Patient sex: M
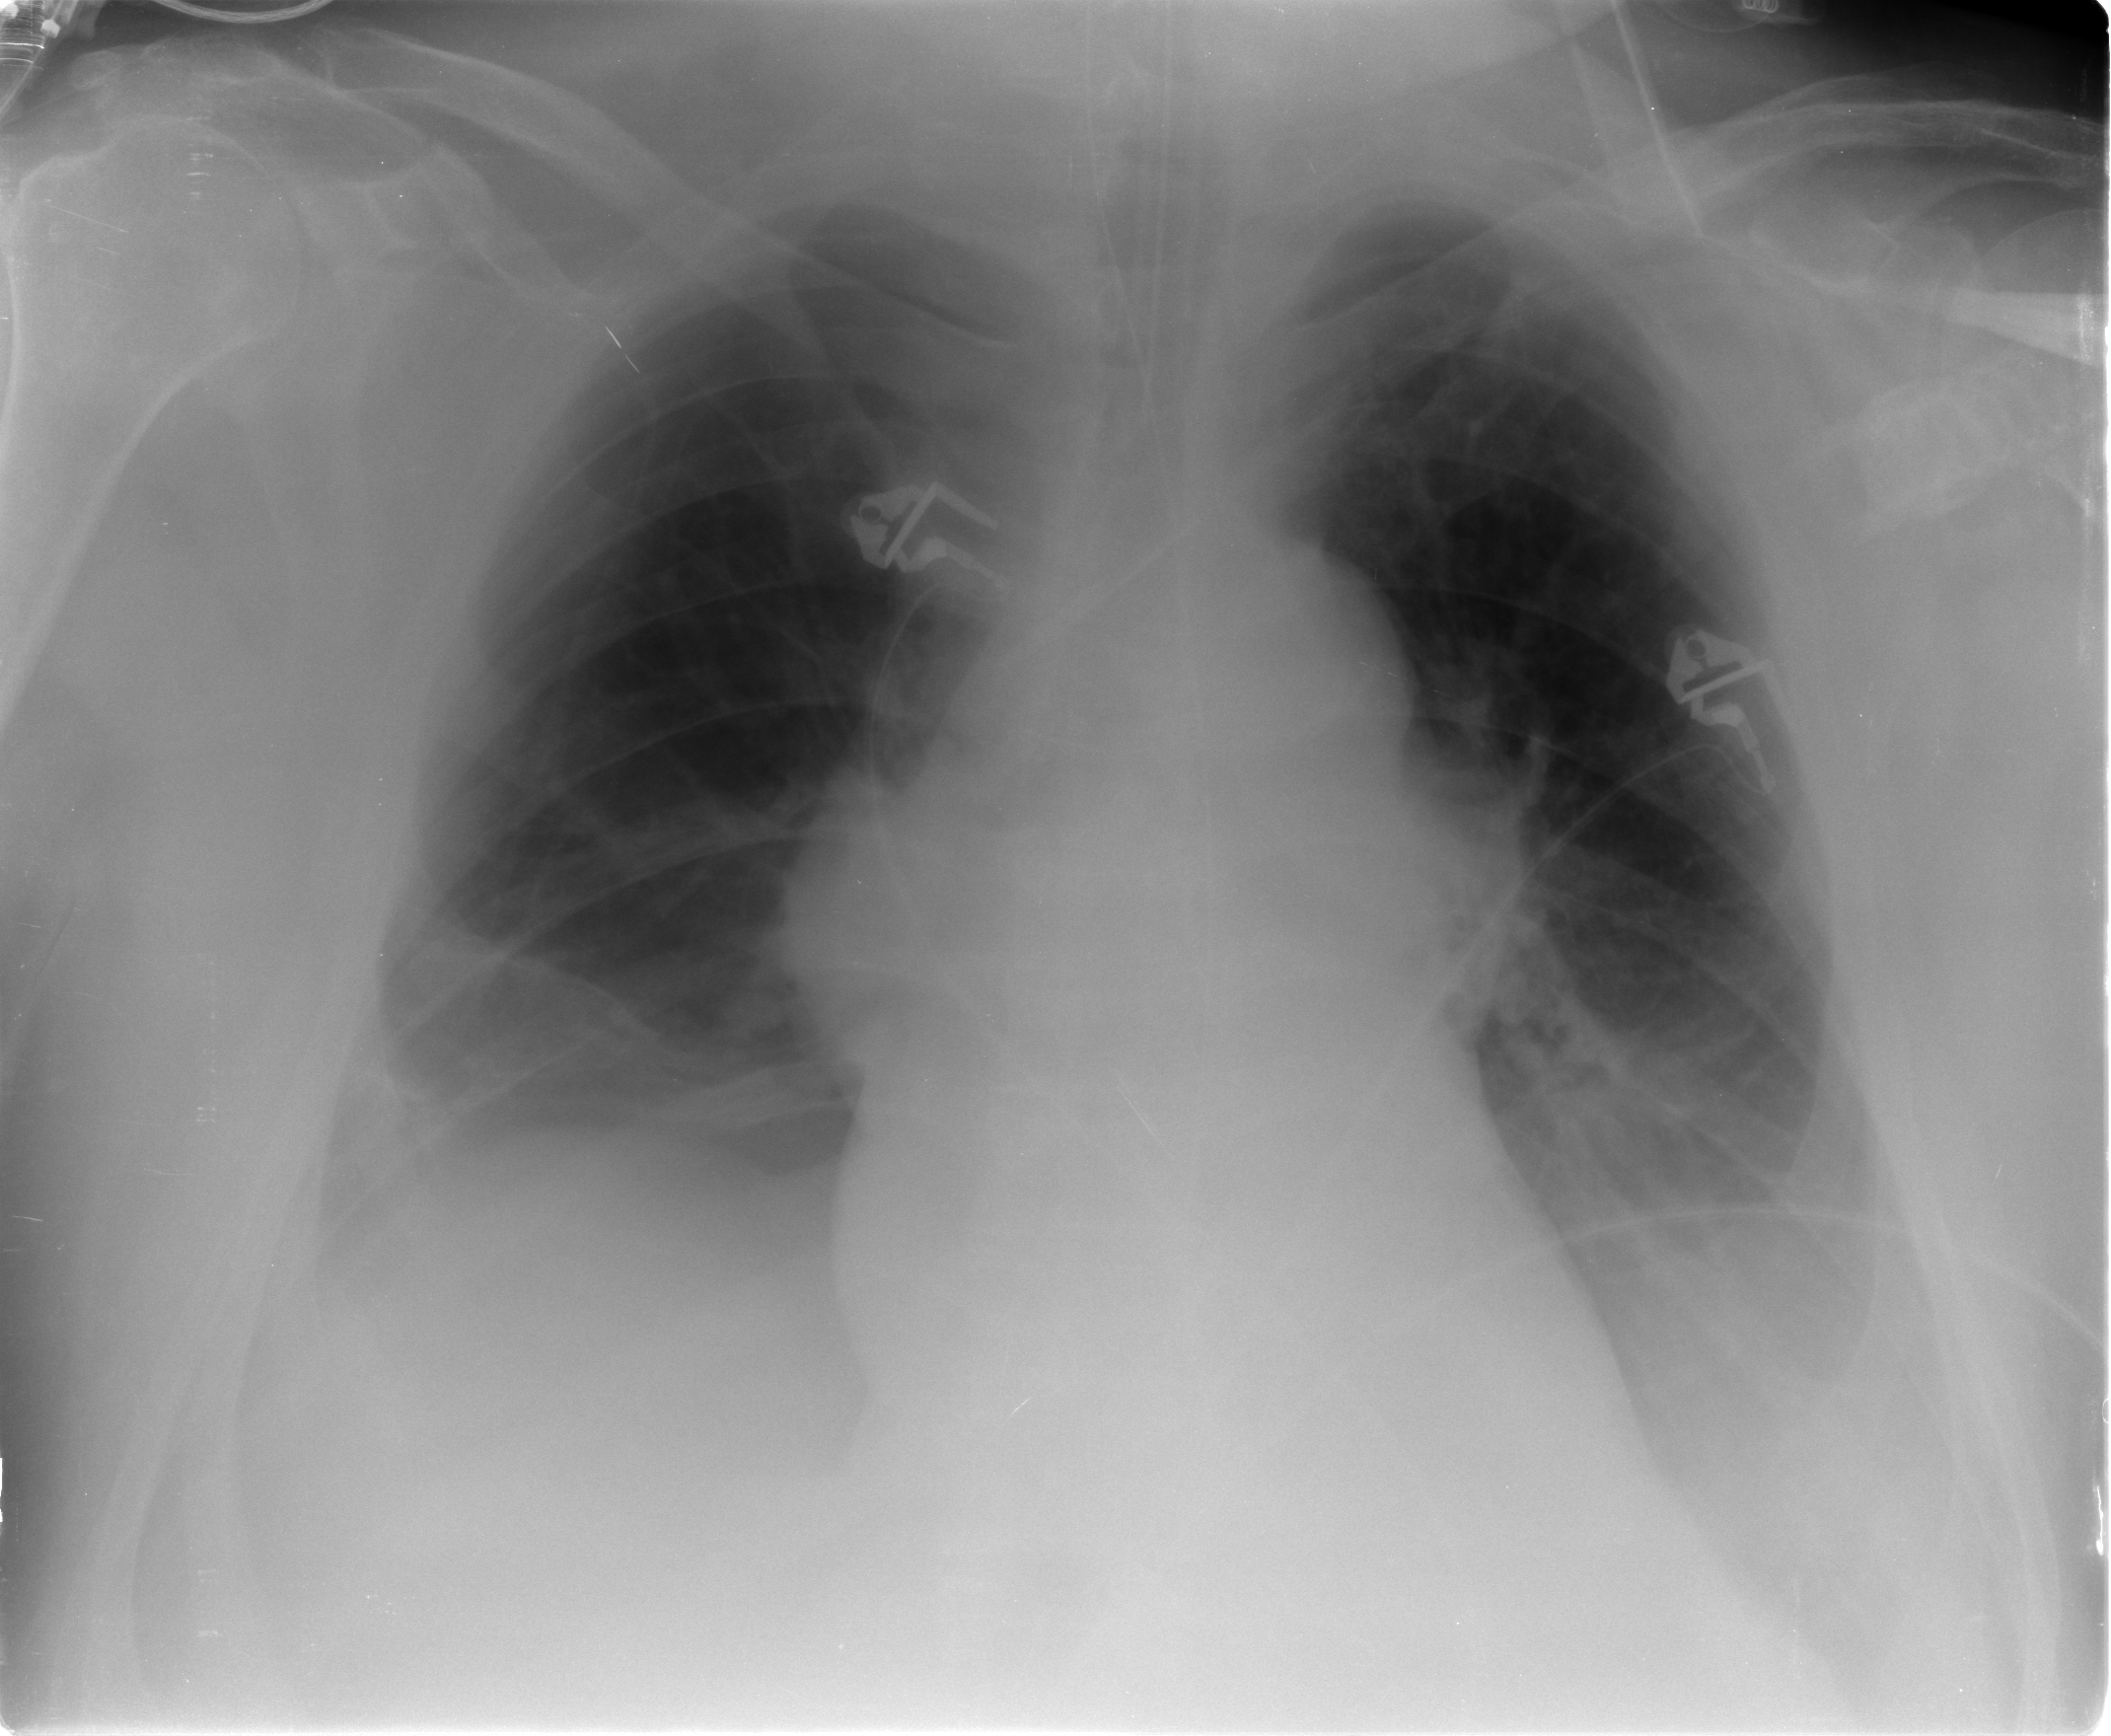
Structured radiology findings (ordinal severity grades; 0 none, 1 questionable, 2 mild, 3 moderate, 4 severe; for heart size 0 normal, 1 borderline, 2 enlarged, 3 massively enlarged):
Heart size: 0
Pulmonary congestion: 0
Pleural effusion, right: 1
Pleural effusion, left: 2
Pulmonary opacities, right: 0
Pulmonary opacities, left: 0
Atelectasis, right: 2
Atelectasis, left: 2